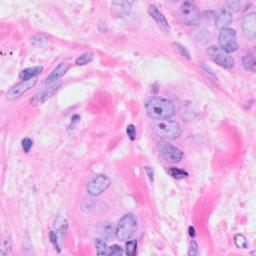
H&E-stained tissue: Breast